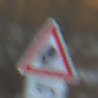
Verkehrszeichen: UnzureichendesLichtraumprofil
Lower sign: RichtungsangabeDurchPfeile2
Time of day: SunriseSunset
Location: Outdoor (Nature)
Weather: Clear
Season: Winter
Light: Natural